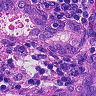
Metastatic tissue present: yes